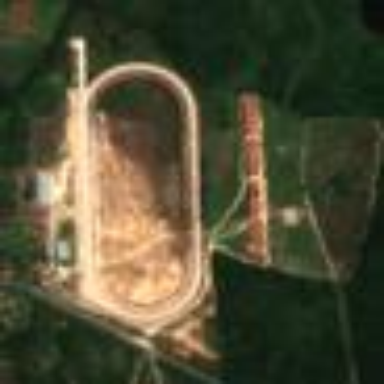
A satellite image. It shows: Sports centre for horse racing on sandy terrain.